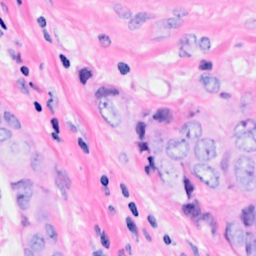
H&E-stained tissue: Breast